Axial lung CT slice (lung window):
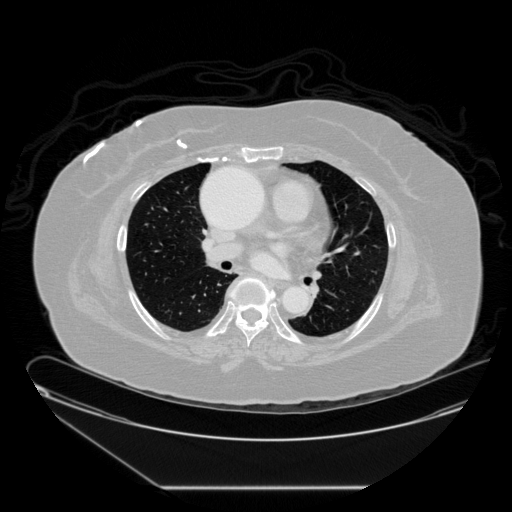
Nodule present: no